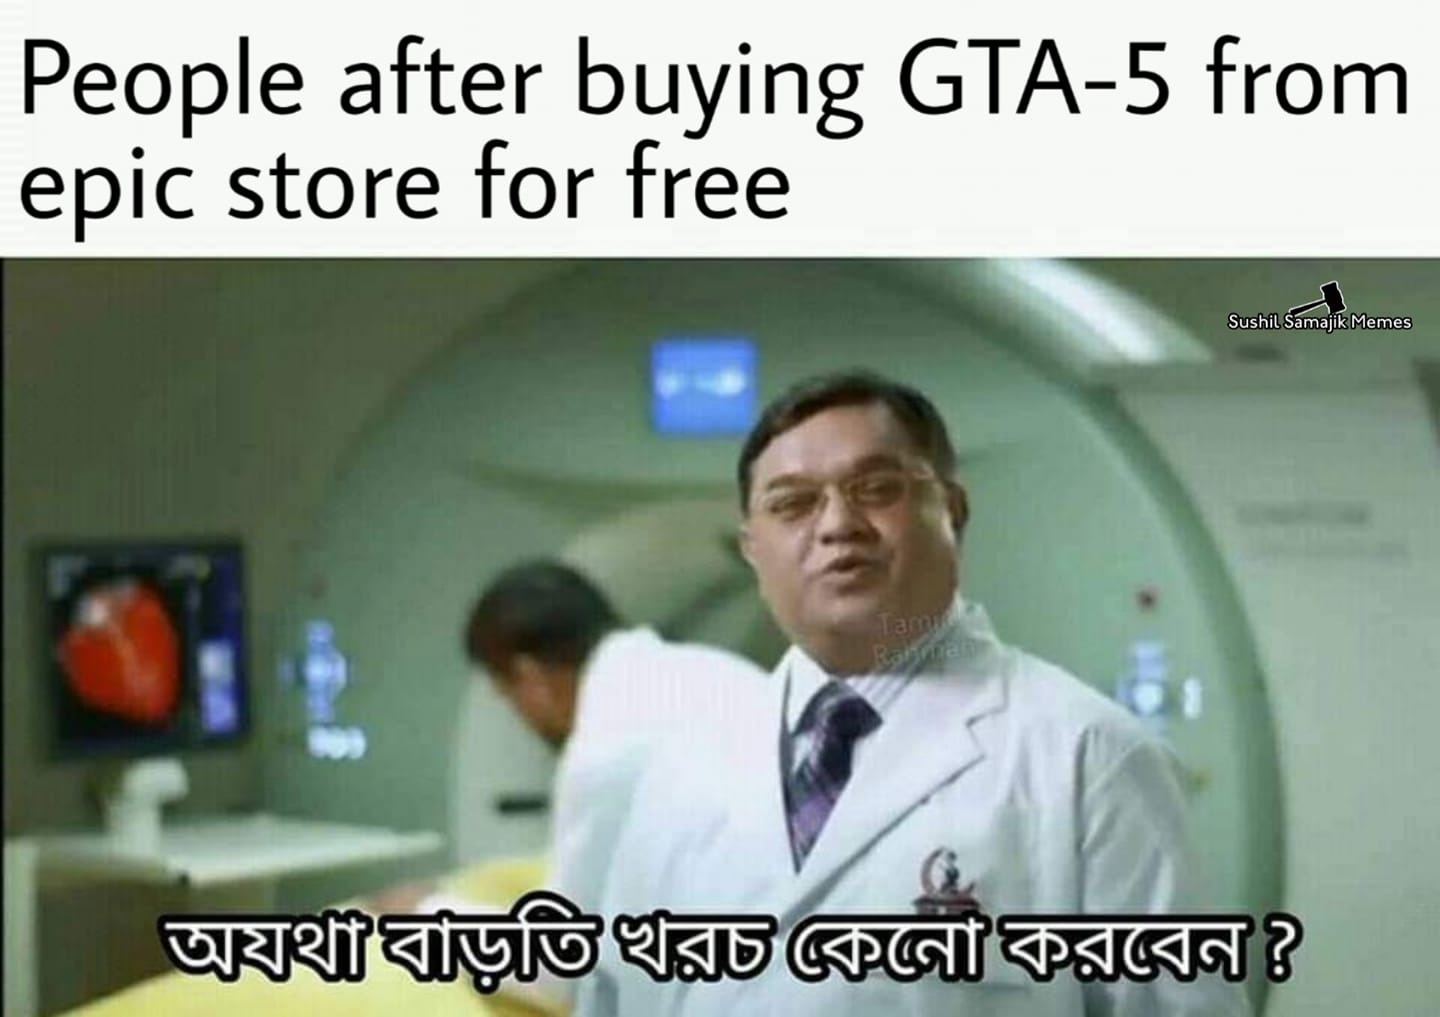
Caption: People after buying GTA-5 from epic store for free   অযথা বাড়তি খরচ কেনো করবেন ?
Label: non-hate